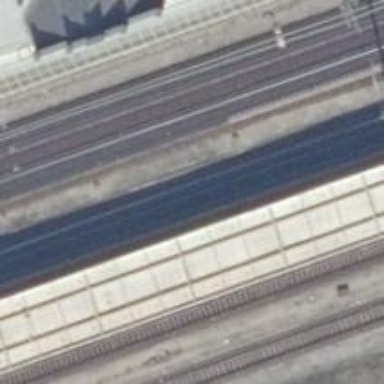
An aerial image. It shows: Close-up of railway platform edge.